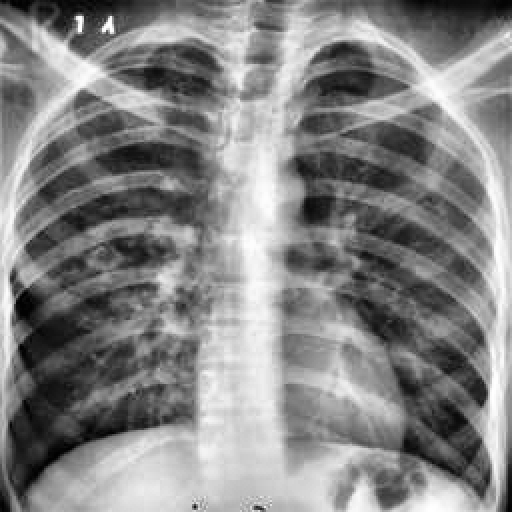
Finding: TUBERCULOSIS